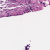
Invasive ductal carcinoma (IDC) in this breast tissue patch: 0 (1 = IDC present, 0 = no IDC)